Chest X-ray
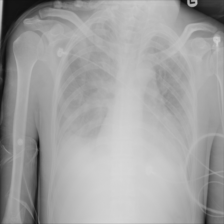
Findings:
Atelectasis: negative
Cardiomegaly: negative
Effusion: negative
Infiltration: positive
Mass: negative
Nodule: negative
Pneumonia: negative
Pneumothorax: negative
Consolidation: negative
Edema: negative
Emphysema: negative
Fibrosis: negative
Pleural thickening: negative
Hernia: negative